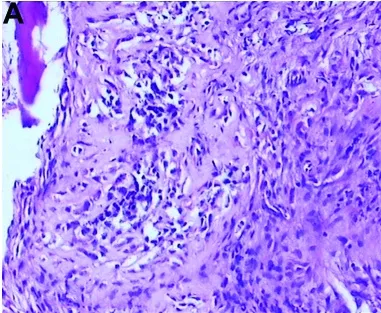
Inferior alveolar neural tube invasion by the tumor cells in the. Soft tissue.
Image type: pathology (h&e)